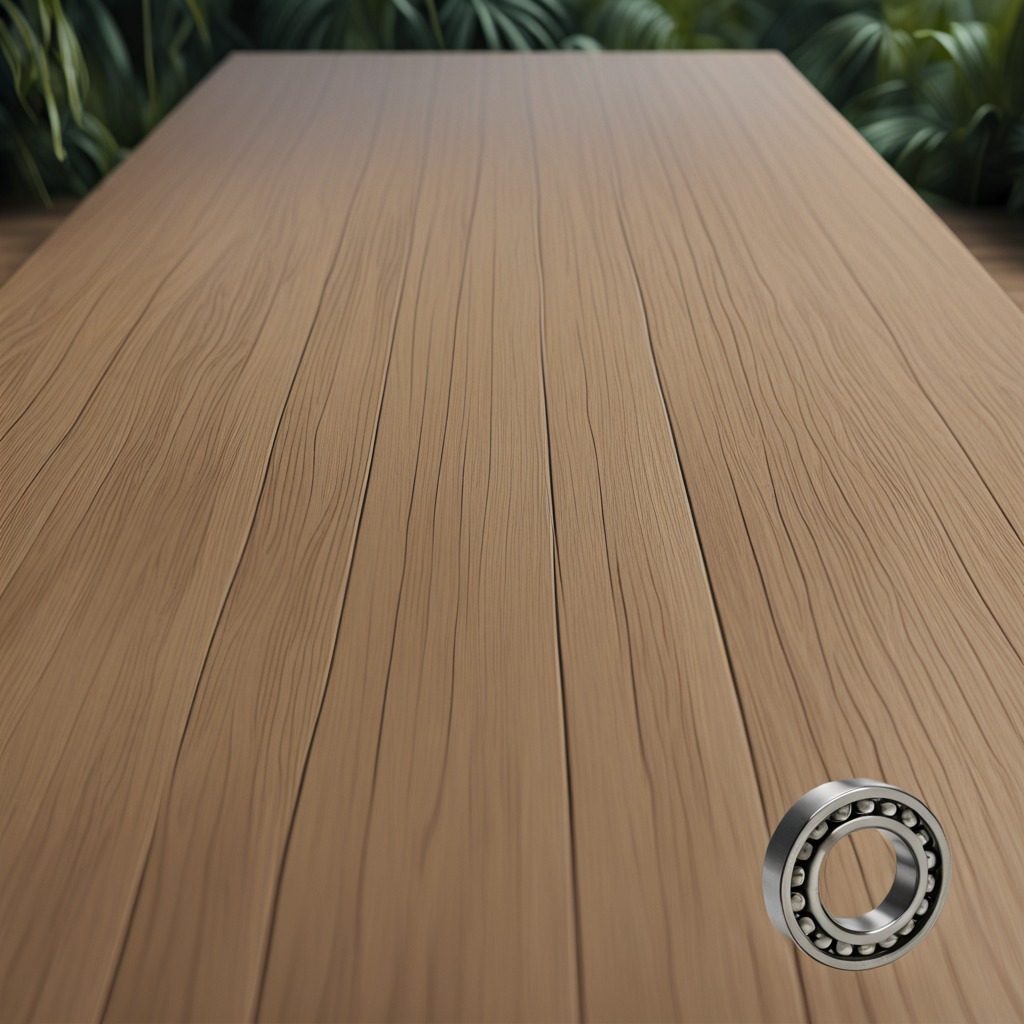
A metal ball bearing lies on the wooden table in a jungle field workshop tent.